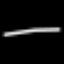
Label: line